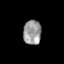
Tissue: skin
Cell type: T cells
Senescence score: 0.2722
Nuclear area (px): 429
Mean DAPI intensity: 155.802